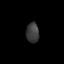
Tissue: lung
Cell type: Epithelial cells
Senescence score: 0.1982
Nuclear area (px): 255
Mean DAPI intensity: 58.592